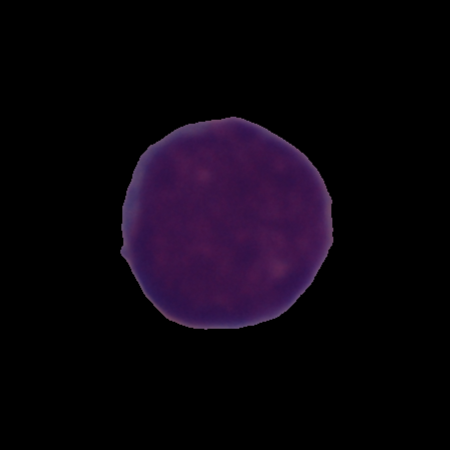
Label: cancer